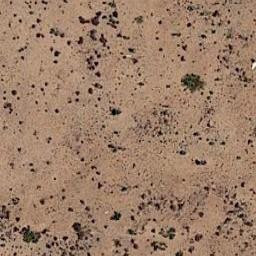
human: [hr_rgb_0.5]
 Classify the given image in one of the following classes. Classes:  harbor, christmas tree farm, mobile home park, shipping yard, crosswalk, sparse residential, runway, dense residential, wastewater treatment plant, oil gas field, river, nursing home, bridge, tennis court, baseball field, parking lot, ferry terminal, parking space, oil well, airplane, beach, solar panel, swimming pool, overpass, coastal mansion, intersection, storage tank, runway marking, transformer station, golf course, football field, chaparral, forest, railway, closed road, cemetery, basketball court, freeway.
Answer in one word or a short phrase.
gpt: chaparral